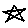
Label: star